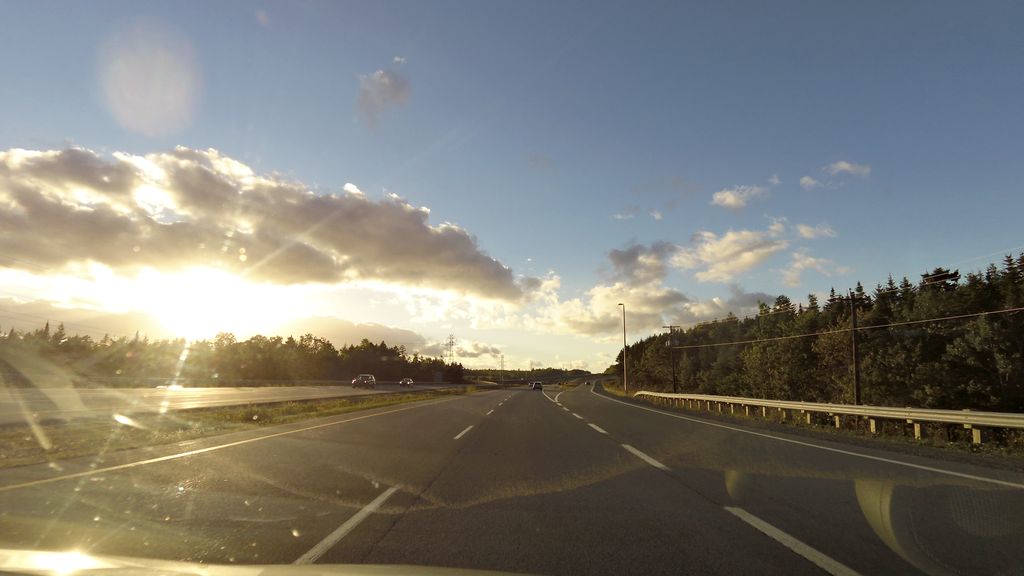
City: halifax